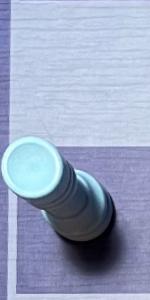
Label: Rook_White